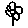
Label: flower